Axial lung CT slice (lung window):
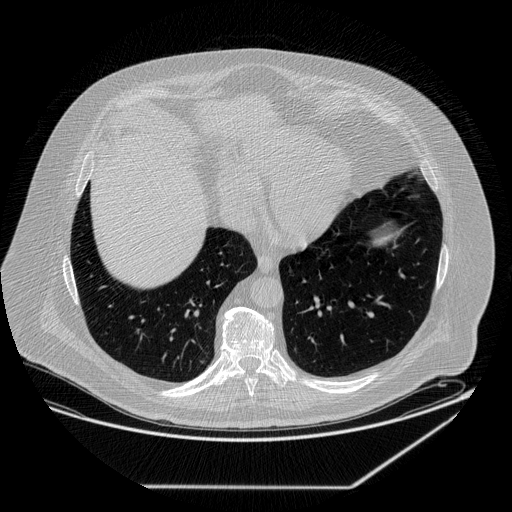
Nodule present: no